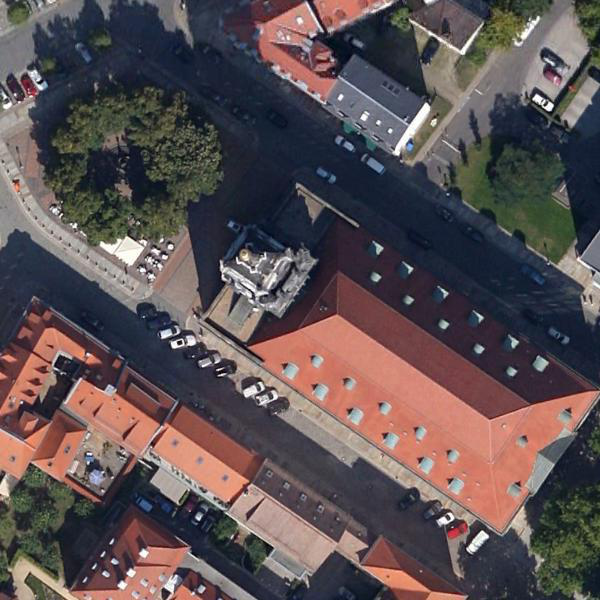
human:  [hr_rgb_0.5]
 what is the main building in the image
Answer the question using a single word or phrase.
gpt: church